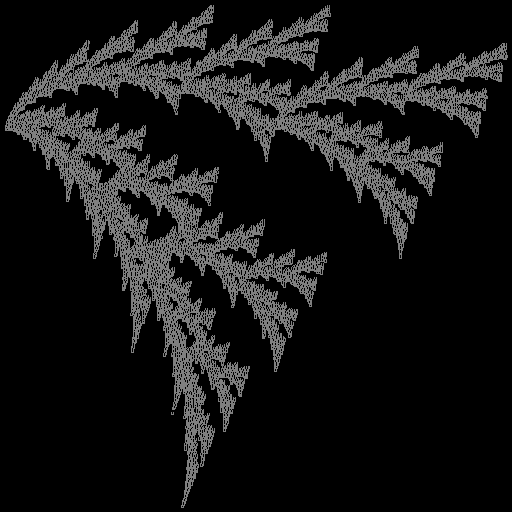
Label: watersprite